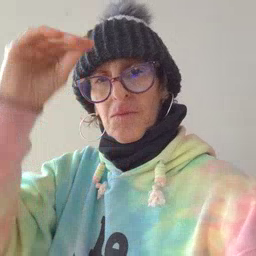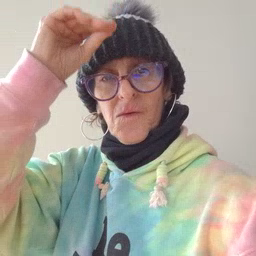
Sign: boy